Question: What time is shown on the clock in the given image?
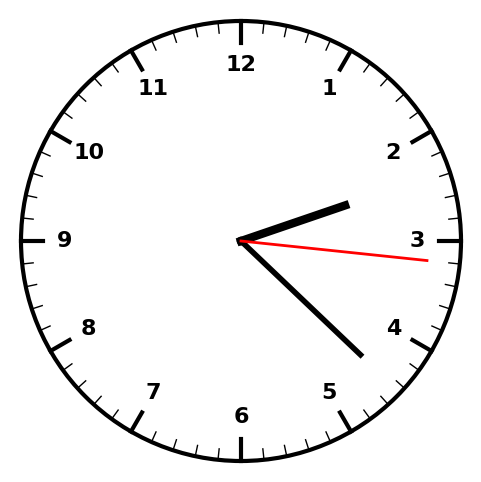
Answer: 02:22:16